Interaction volume radius: 10 \u00c5
Interaction volume height: 15 \u00c5
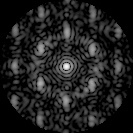
Disorder parameter: 0.5523